Question: My app works fine in portrait orientation but when i turn to landscape mode I see white square trough half view.

What's the problem?
Code of movie player
'''
moviePlayer = MPMoviePlayerController(contentURL: stream)
moviePlayer.view.frame = CGRect(x: 0, y: 0, width: self.view.frame.size.width, height: self.view.frame.size.height)
moviePlayer.view.sizeToFit()
self.view.addSubview(moviePlayer.view)
moviePlayer.fullscreen = true
moviePlayer.controlStyle = MPMovieControlStyle.Embedded
}
'''
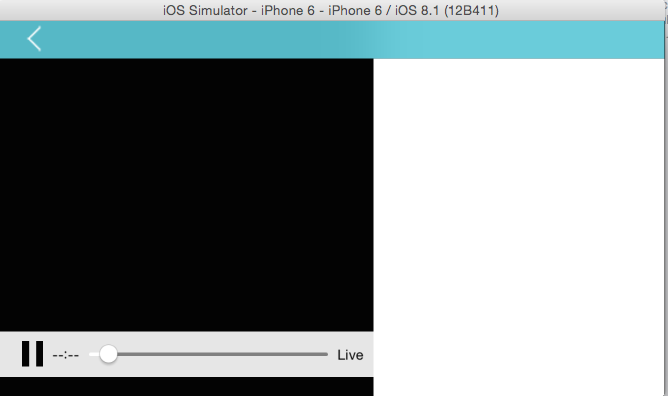
Answer: You need to resize 'moviePlayer' when its superview's bounds change.
One solution is to move this line:
'''
moviePlayer.view.frame = CGRect(x: 0, y: 0, width: self.view.frame.size.width, height: self.view.frame.size.height)
'''
Into 'viewWillLayoutSubviews' (if this is a view controller subclass) or 'layoutSubviews' (if this is a view subclass).
Another is to use auto-layout instead of manual layout.